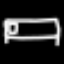
Label: bed